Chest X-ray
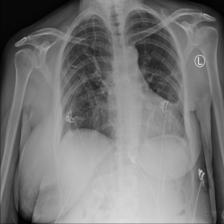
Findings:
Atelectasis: negative
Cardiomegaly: negative
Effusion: negative
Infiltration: negative
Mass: negative
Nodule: negative
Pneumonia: negative
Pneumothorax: negative
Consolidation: negative
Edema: negative
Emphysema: negative
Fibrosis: negative
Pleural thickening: negative
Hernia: negative